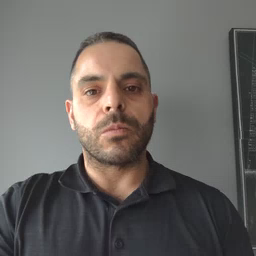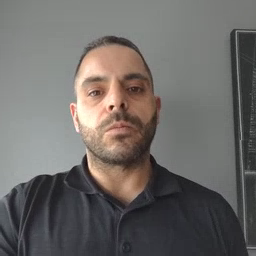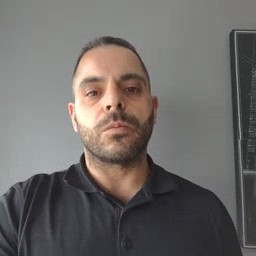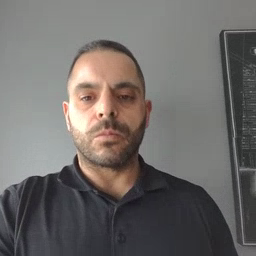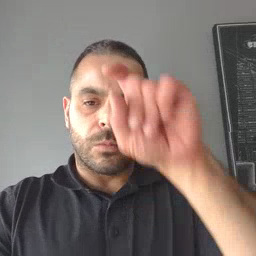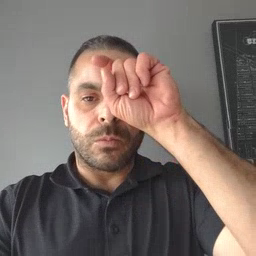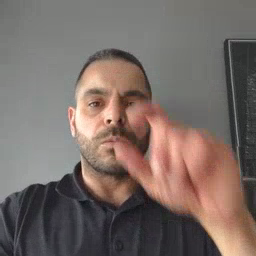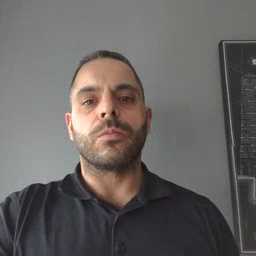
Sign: puzzle